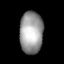
Tissue: lung
Cell type: Endothelial cells
Senescence score: 0.5898
Nuclear area (px): 964
Mean DAPI intensity: 155.25